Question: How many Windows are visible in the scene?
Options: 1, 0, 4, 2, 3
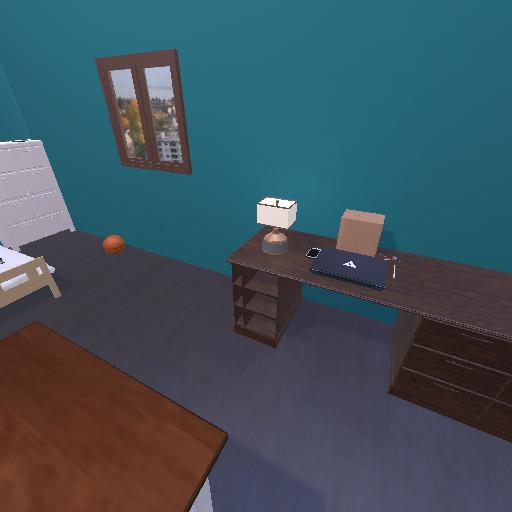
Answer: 1